Interaction volume radius: 10 \u00c5
Interaction volume height: 10 \u00c5
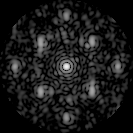
Disorder parameter: 0.4058